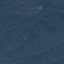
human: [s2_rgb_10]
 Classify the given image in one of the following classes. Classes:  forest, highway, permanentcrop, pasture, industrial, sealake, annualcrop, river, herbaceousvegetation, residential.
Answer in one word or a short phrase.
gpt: Forest